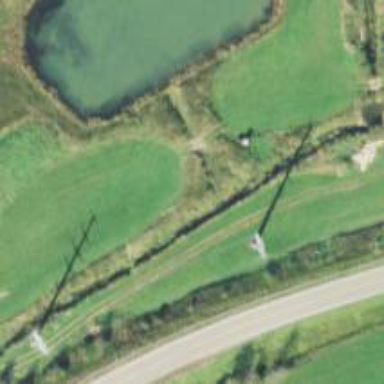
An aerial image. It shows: Power pole.